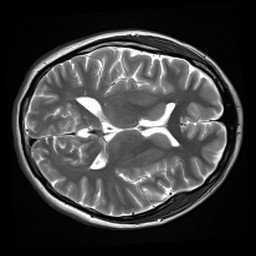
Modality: inplaneT2
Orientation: axial
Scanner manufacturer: siemens
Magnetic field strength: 3 T
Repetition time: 7.02 s
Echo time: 0.069 s